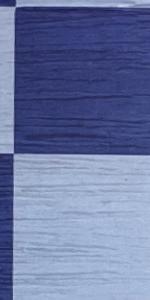
Label: Empty